Question: I have custom draggable UITextViews, and latest dragged UITextView has the biggest zPosition(textView.layer.zPosition) to make sure it appears on top of other textViews, but when I drag textViews on top of each other, and then try to move the one appears on top, latest added(to superview) textView's hitTest runs first and application decides that it got hit, even tho I need the one with biggest zPosition(latest moved one)
I tried modifying the hitTest to check if there are other textViews on touch location with bigger zPosition, but hitTest gives location based on textView's bounds(top left corner is x=0 y=0)
So is there a way to change the sequence hit test runs without removing the view and adding it again, or can you think of another way to make sure right view gets hit

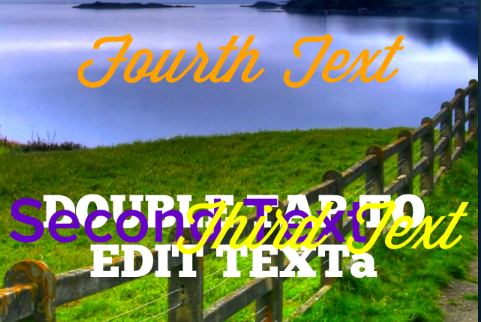
Answer: Ok, I fixed hitTest using textView's own frame. Since point from hittest was giving me location based on textView's bounds,
'''
- (UIView *)hitTest:(CGPoint)point withEvent:(UIEvent *)event {
//Real location of point in superview
CGPoint pointInEditingView = CGPointMake(self.frame.origin.x+point.x, self.frame.origin.y+point.y);
'''
then I checked if there are other textViews on touch location with larger zPosition value, and returned nil if there were